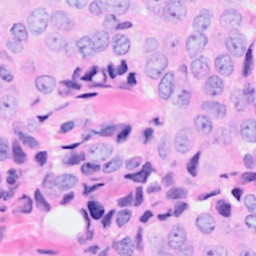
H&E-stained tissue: Breast